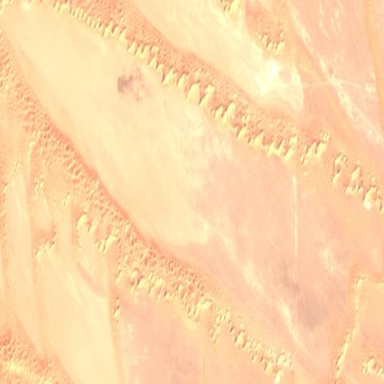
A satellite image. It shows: Dune in its natural state.